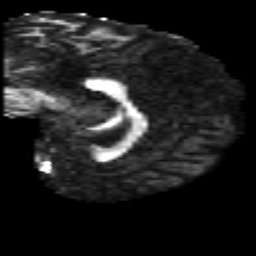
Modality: FA
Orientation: sagittal
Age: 34
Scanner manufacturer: philips
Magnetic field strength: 3 T
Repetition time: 8.6 s
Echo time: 0.127 s